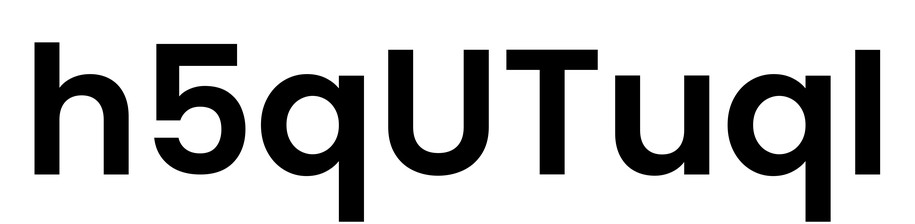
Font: Poppins-SemiBold